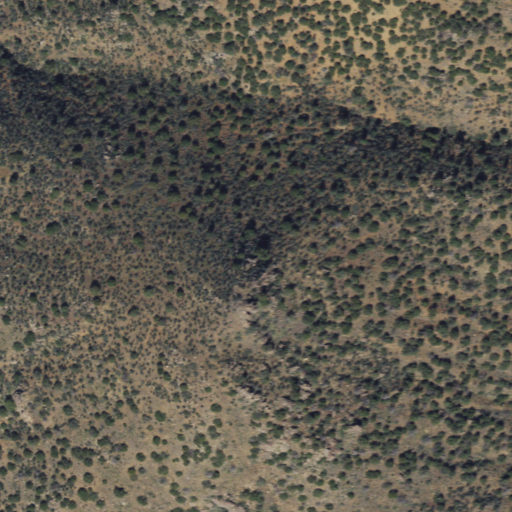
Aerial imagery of mountain in Arizona named Bishop Knoll containing shrub and evergreen forest